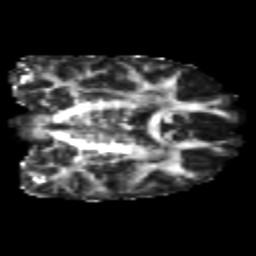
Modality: FA
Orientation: coronal
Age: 20
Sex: male
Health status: healthy
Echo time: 0.074 s